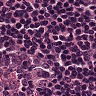
Metastatic tissue present: no